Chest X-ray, PA view. Patient: 59 years old, sex F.
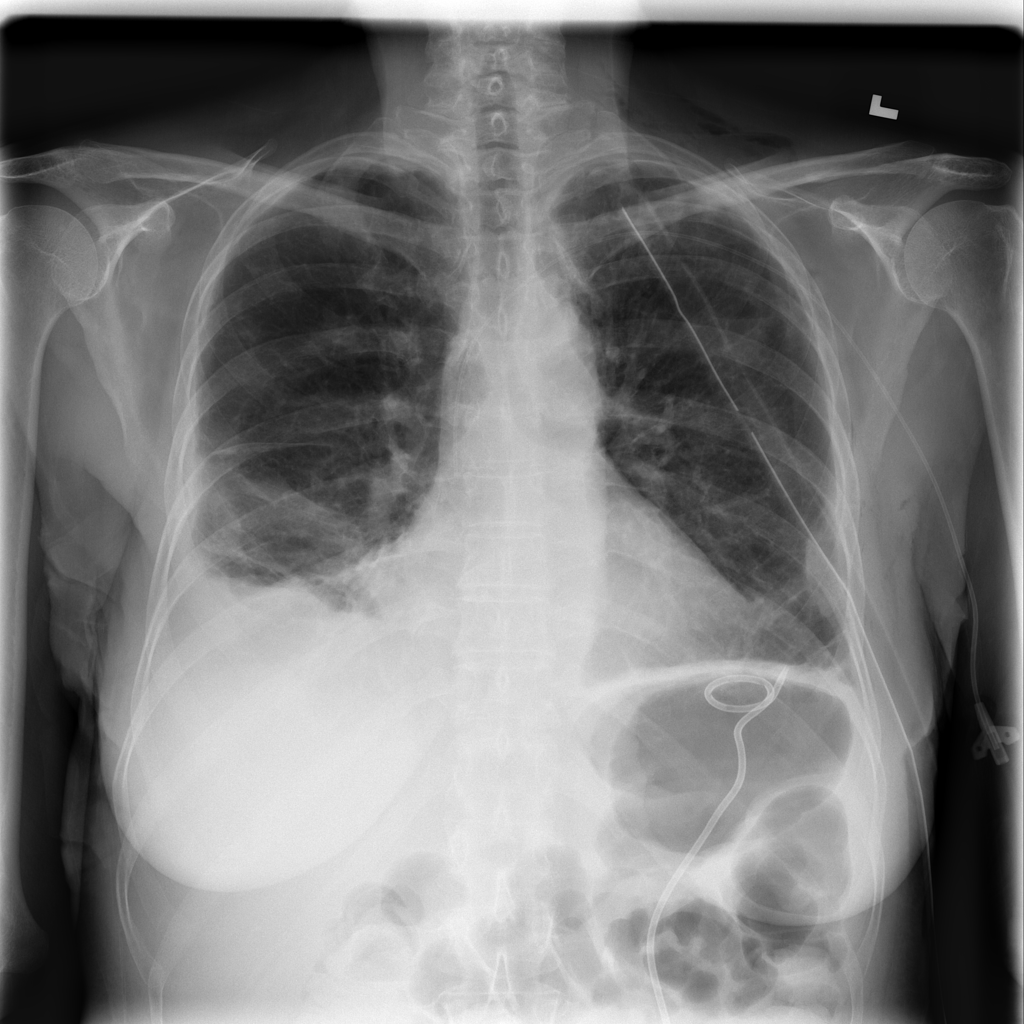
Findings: Atelectasis, Pleural_Thickening